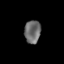
Tissue: lung
Cell type: Epithelial cells
Senescence score: 0.1881
Nuclear area (px): 366
Mean DAPI intensity: 107.576